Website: apple
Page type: account-selection
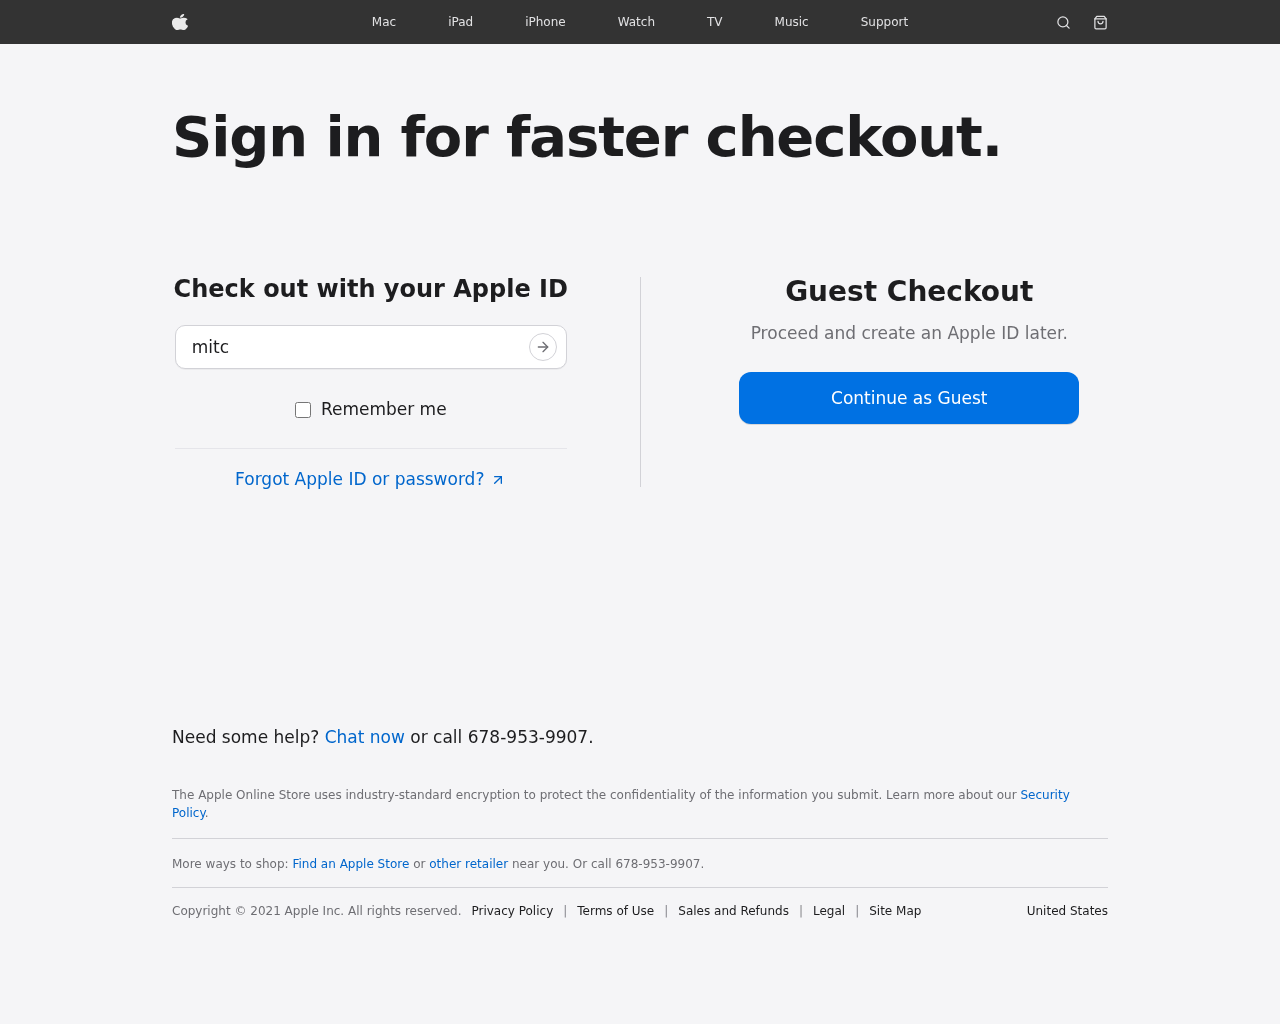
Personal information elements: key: PII_LOGIN_USERNAME
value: mitchell3864